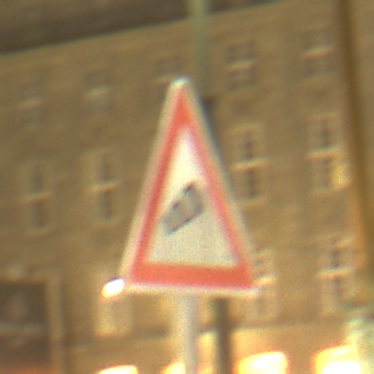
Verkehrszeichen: SeitenwindVonRechts
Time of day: Night
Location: Outdoor (Urban)
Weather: Overcast
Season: NotSpecified
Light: Artificial